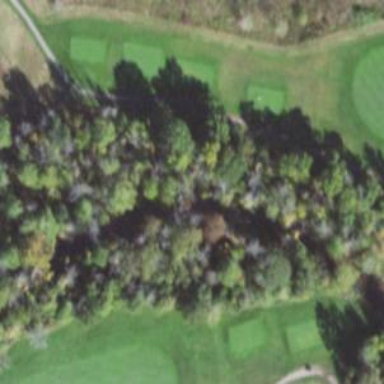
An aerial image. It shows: Rough area in golf course.